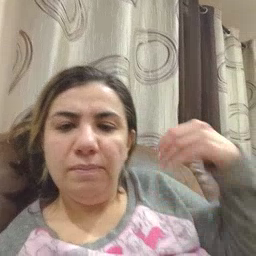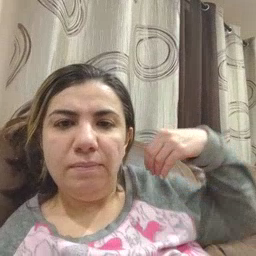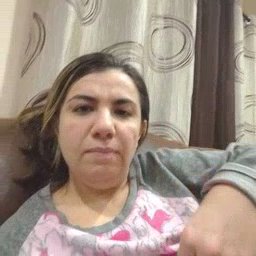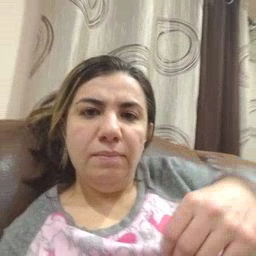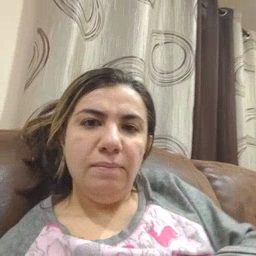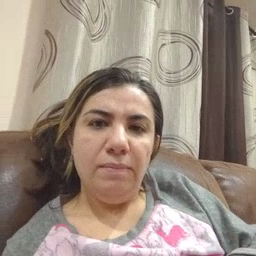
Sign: jacket